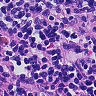
Metastatic tissue present: no